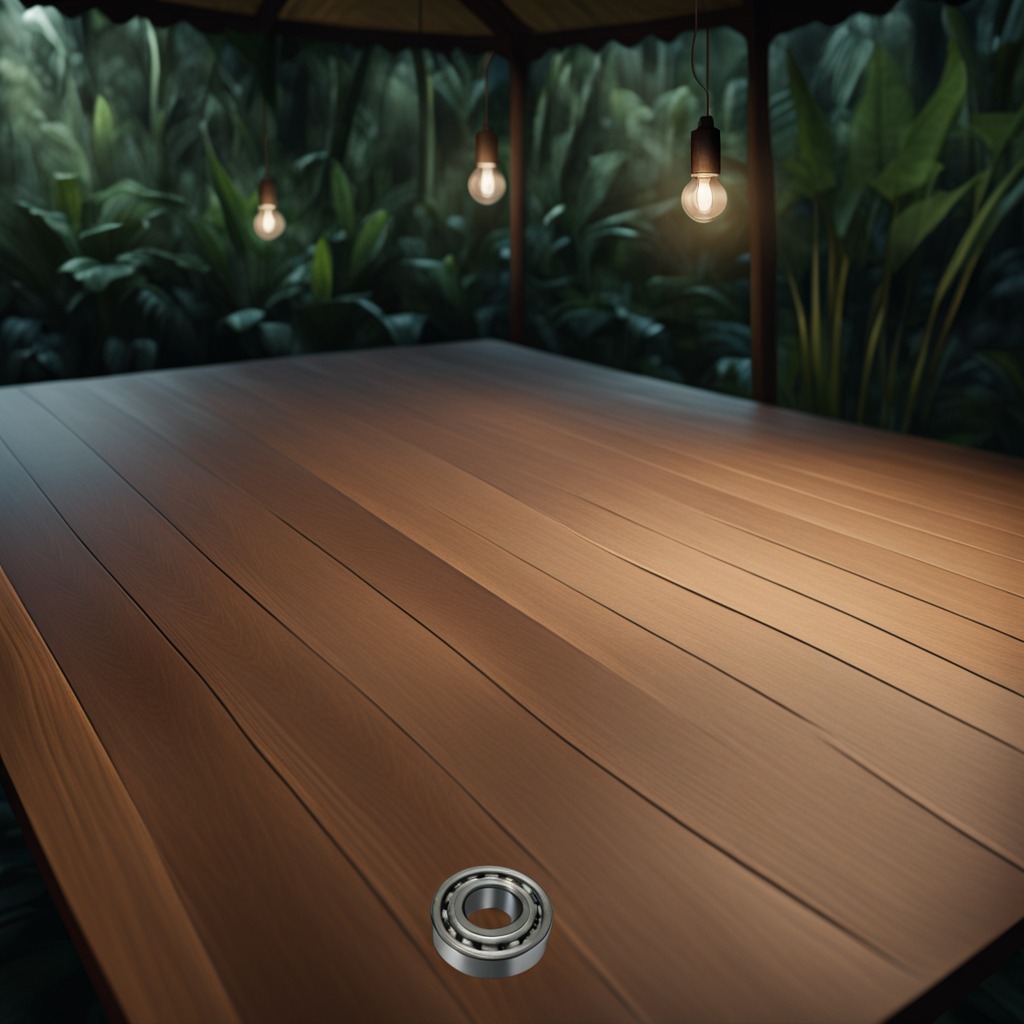
A metal ball bearing lies on the wooden table in the jungle field workshop tent at night.